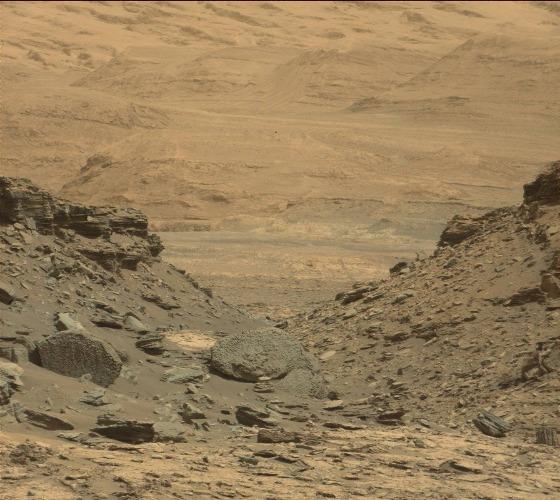
Terrain classes present: Bedrock, Gravel / Sand / Soil, Rock, Shadow